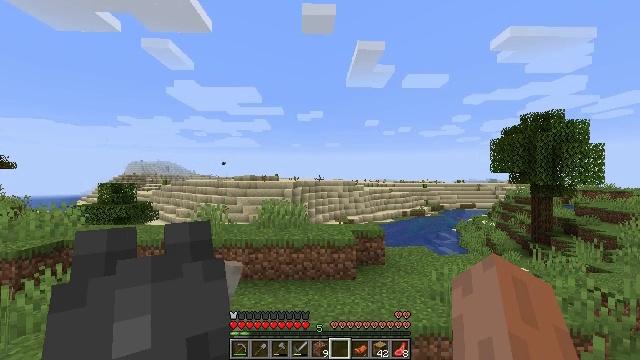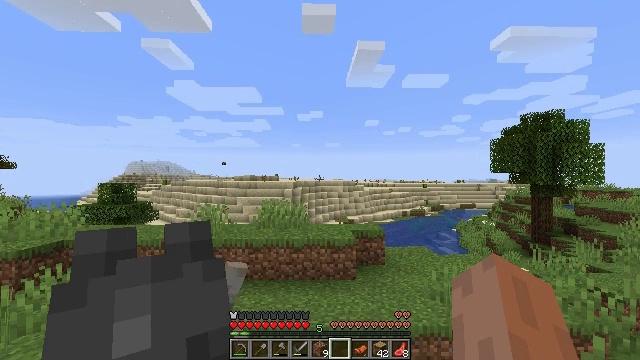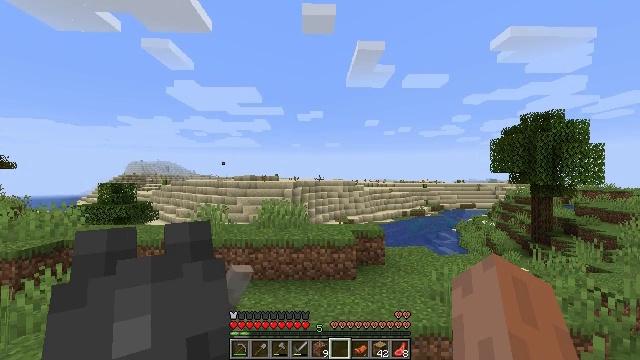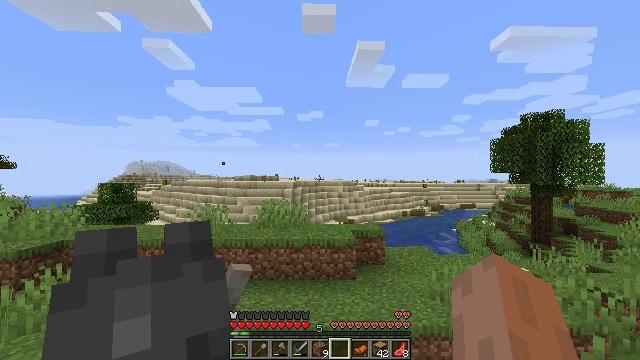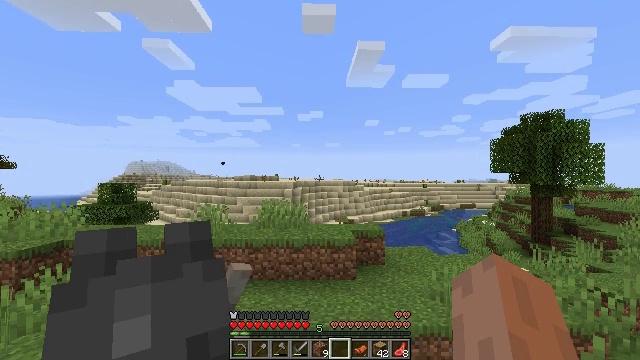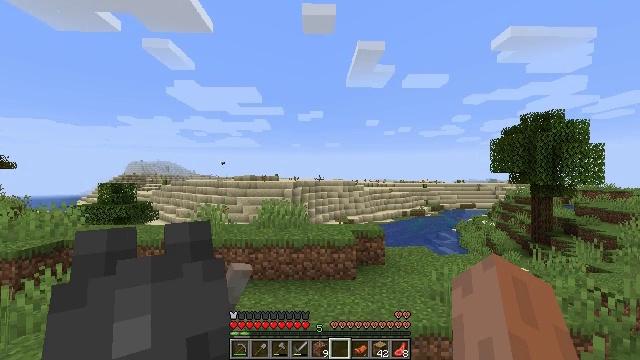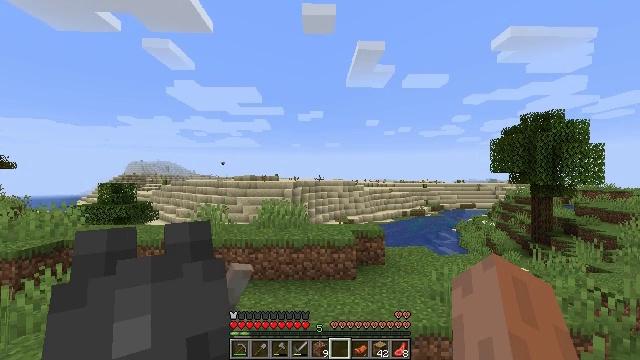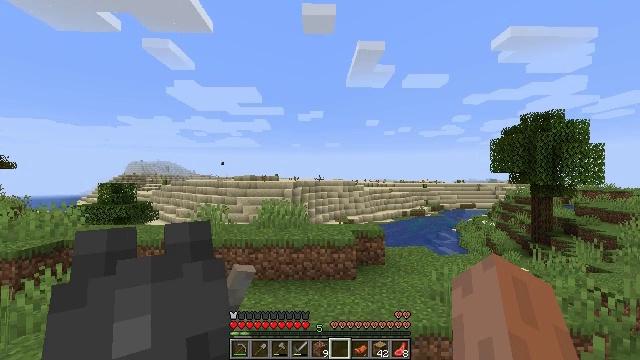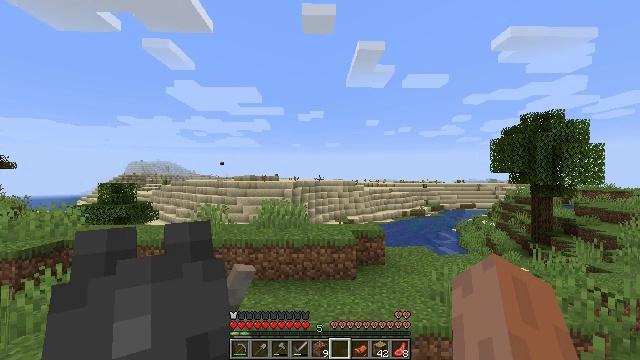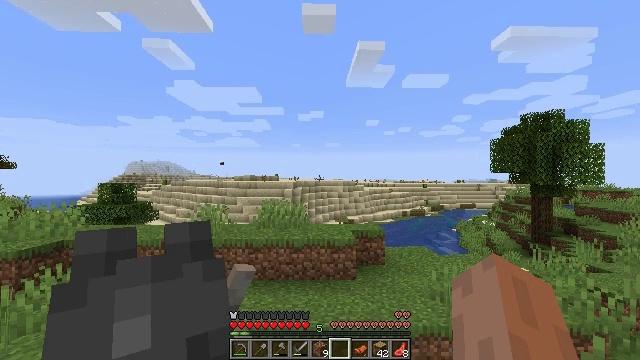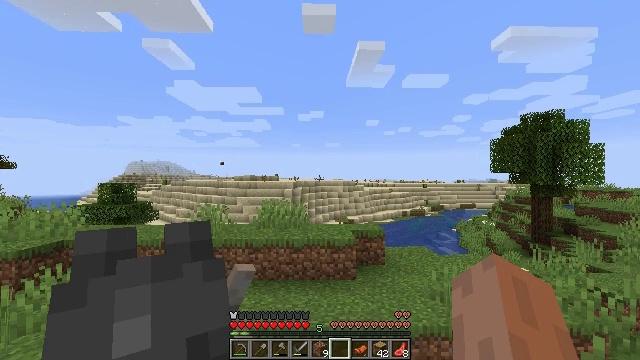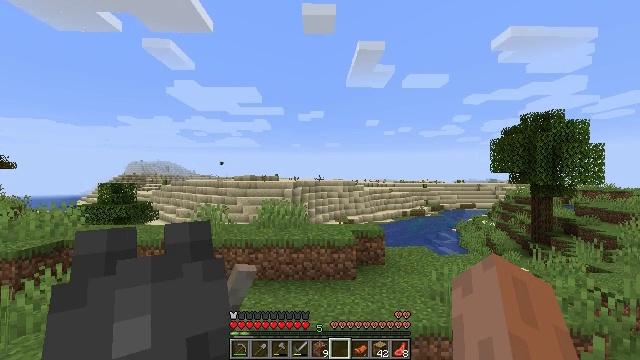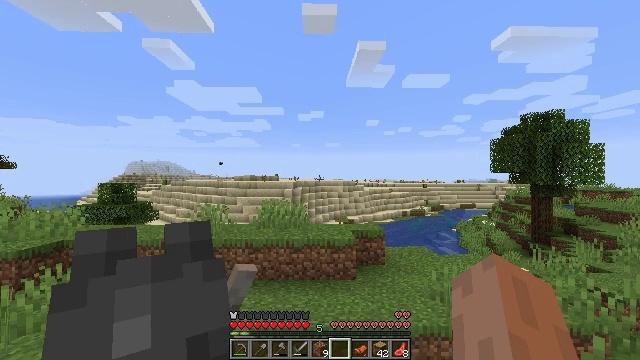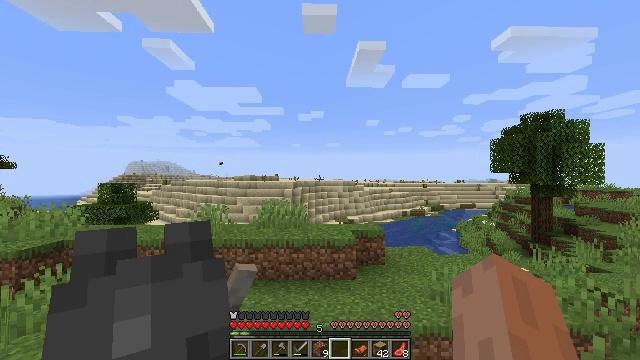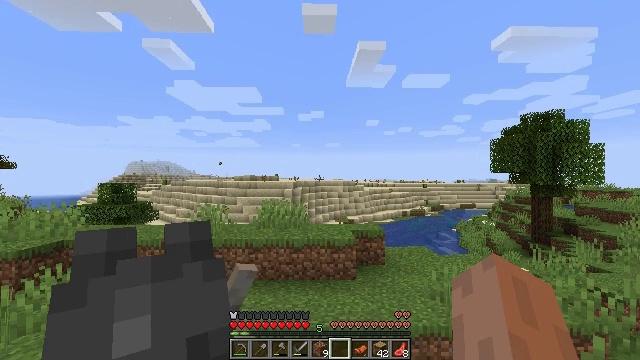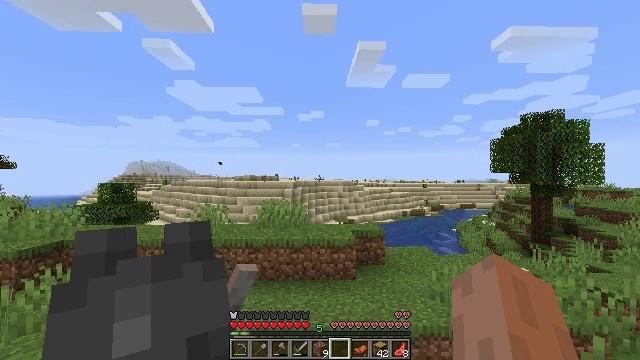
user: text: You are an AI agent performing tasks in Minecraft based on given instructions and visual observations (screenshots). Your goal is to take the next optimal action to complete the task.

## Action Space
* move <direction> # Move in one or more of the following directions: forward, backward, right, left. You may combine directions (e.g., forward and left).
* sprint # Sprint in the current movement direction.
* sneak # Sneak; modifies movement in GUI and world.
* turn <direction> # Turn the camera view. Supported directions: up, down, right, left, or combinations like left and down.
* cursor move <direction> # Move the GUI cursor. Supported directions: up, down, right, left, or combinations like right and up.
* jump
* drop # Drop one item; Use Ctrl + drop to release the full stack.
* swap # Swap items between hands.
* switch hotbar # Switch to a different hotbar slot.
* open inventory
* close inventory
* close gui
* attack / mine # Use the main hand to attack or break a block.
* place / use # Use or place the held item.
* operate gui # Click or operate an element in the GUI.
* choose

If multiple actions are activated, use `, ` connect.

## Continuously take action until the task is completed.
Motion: motion action
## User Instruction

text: Dig out coarse dirt.
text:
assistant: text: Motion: no_op
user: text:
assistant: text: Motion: no_op
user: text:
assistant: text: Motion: no_op
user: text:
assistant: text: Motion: no_op
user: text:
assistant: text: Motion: no_op
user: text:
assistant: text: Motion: no_op
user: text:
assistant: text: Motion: no_op
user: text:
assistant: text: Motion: no_op
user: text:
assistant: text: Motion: no_op
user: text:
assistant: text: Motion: no_op
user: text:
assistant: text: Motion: no_op
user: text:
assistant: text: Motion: no_op
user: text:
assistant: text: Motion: no_op
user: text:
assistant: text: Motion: no_op
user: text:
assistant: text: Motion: no_op
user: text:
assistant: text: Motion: no_op
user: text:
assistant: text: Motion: no_op
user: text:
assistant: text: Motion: no_op
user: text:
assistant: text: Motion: no_op
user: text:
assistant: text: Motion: no_op
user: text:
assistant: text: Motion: no_op
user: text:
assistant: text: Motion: no_op
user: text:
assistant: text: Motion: no_op
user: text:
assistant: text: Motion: no_op
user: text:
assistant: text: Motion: no_op
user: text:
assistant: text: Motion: no_op
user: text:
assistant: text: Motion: no_op
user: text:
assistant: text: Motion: no_op
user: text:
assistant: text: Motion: no_op
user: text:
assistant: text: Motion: no_op